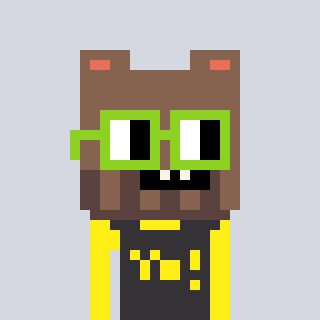
a pixel art character with square light green glasses, a bear-shaped head and a grayscale-colored body on a cool background